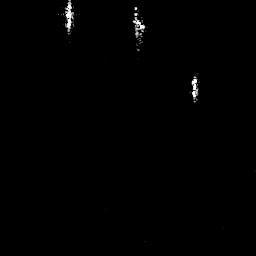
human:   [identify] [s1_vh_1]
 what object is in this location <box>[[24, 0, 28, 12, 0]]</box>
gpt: <ref>1 small ship at the top left</ref>